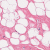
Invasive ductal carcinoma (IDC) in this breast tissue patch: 0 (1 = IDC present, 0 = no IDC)